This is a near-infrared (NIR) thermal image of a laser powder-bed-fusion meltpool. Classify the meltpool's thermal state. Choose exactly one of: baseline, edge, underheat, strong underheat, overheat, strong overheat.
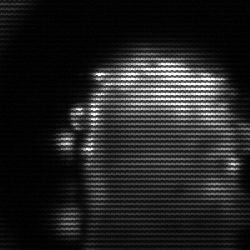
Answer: baseline